Aerial crown-view tile of a tropical tree (Barro Colorado Island, Panama), acquired 20250915:
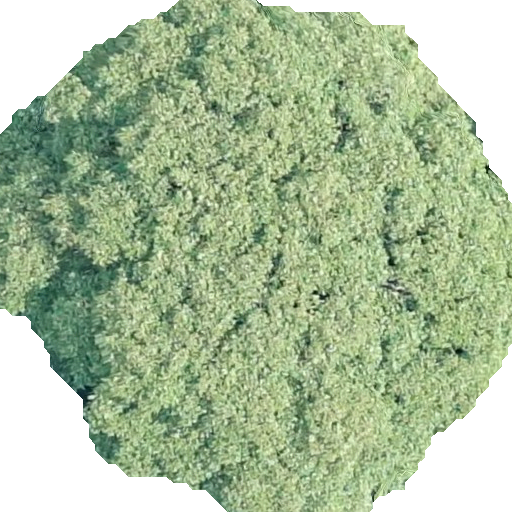
Species: Dipteryx oleifera
GBIF accepted scientific name: Dipteryx oleifera
Crown area: 306.307 m²